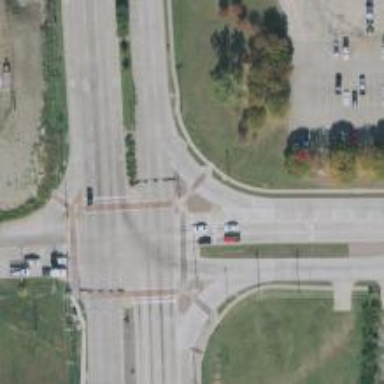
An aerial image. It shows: Crossing on the road.